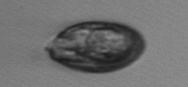
Label: Katodinium_or_Torodinium